Field crop: maize
Growth stage: 2
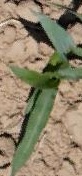
Species: maize